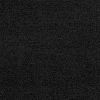
Atmospheric dust classification: dusty